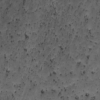
Label: not_dusty